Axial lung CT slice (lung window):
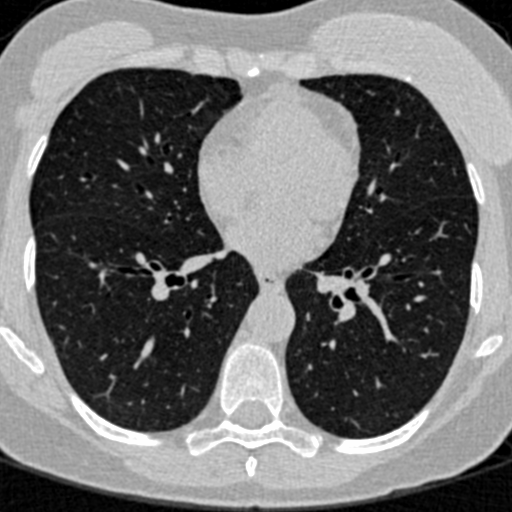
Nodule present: no